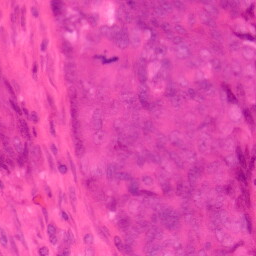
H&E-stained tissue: Colon